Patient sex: M
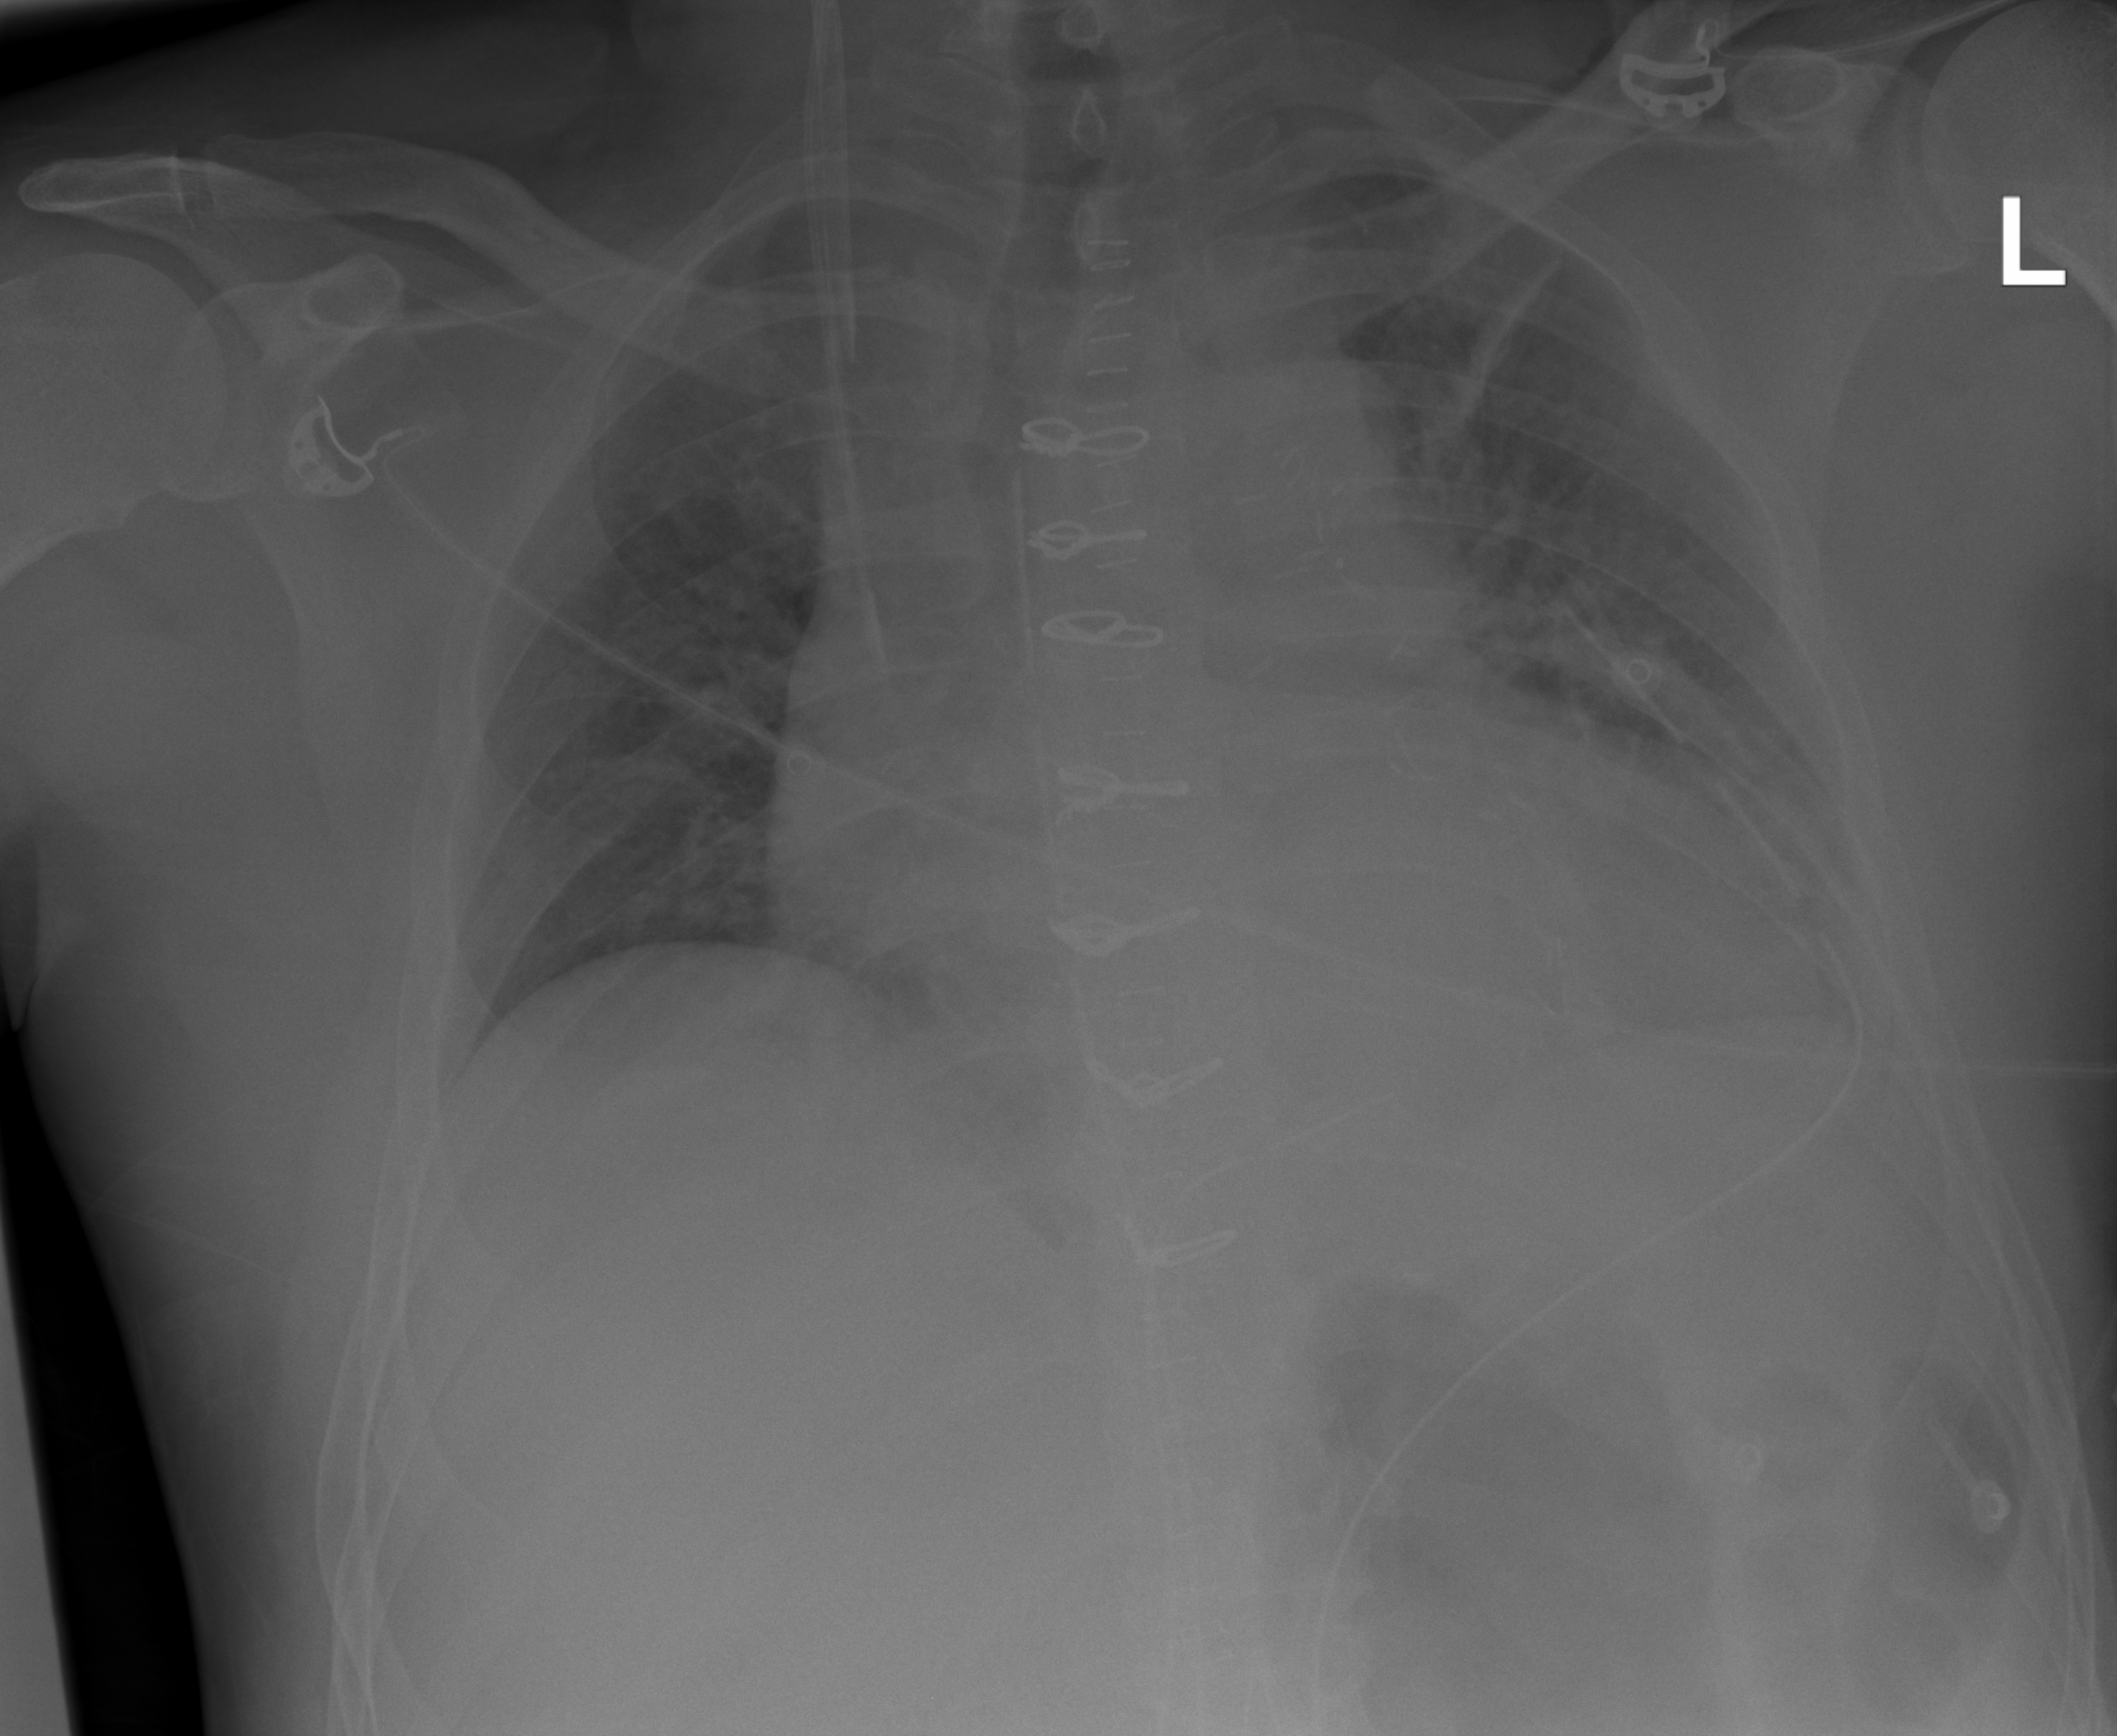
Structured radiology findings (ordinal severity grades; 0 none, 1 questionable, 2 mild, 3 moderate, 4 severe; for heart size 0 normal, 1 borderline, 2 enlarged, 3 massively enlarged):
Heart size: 2
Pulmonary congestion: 1
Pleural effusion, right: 0
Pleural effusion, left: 0
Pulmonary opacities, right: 0
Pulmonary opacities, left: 0
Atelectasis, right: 0
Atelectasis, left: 2